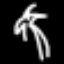
Label: palm tree